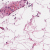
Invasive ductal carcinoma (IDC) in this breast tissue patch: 0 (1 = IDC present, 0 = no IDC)